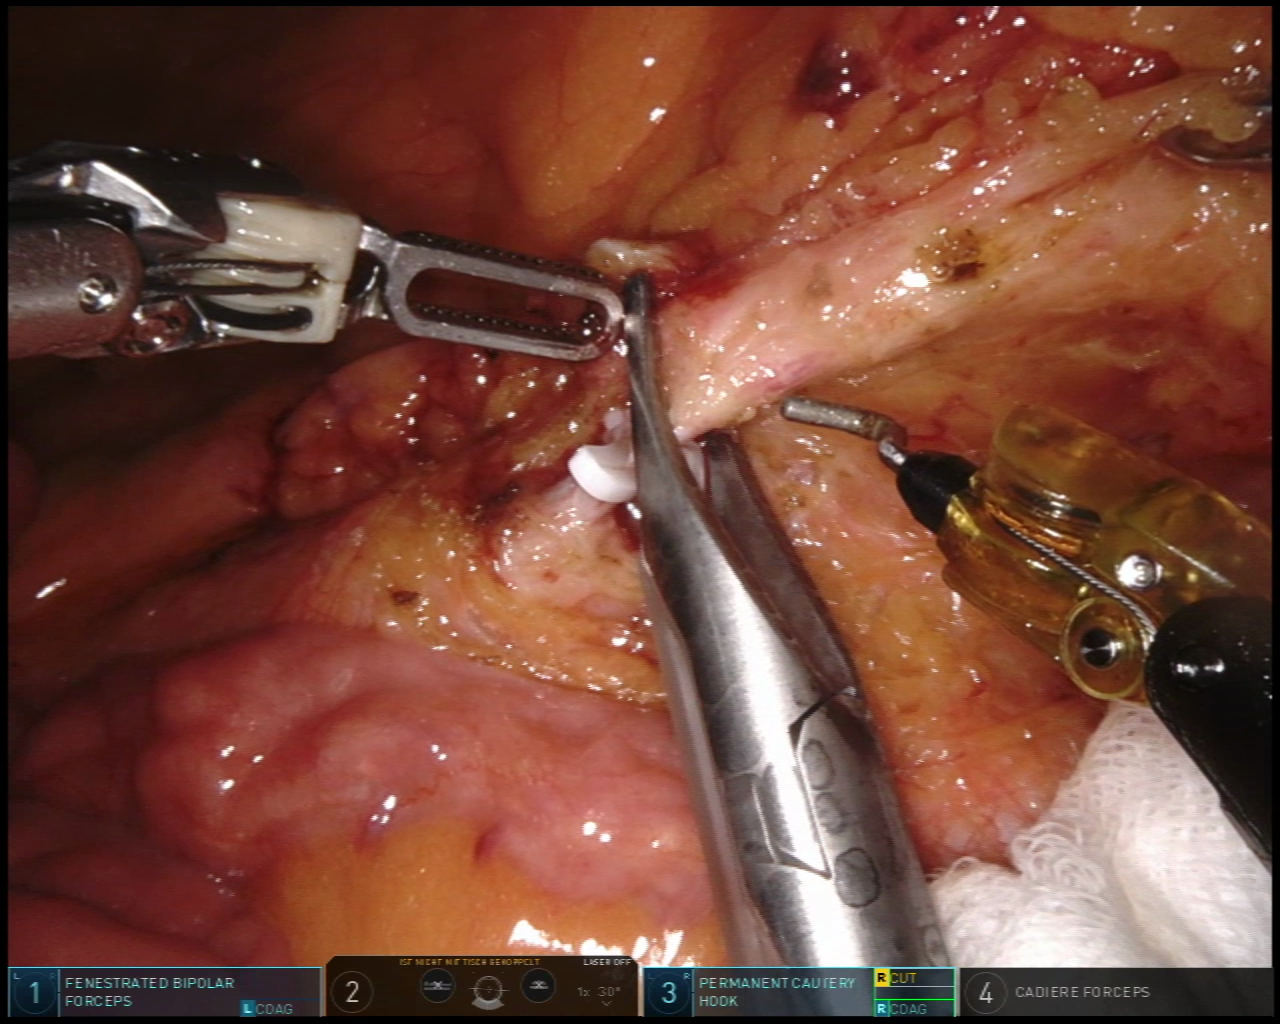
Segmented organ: inferior_mesenteric_artery
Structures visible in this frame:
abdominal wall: no
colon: no
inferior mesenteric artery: yes
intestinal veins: no
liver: no
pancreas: no
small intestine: yes
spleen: no
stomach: no
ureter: no
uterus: no
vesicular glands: no